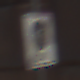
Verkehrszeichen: EndeFahrradzone
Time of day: MorningAfternoon
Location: Outdoor (Nature)
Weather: Clear
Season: Summer
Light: Natural